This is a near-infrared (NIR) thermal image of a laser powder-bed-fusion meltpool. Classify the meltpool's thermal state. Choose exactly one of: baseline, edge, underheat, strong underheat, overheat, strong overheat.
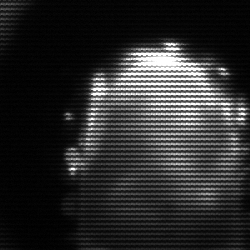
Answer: baseline